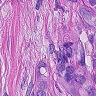
Metastatic tissue present: yes